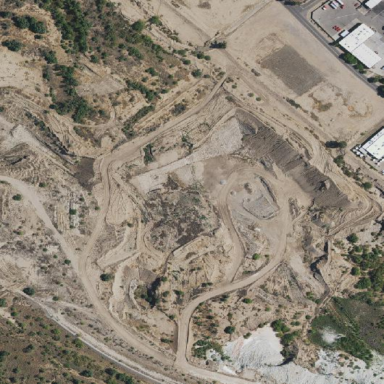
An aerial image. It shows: Quarry area.